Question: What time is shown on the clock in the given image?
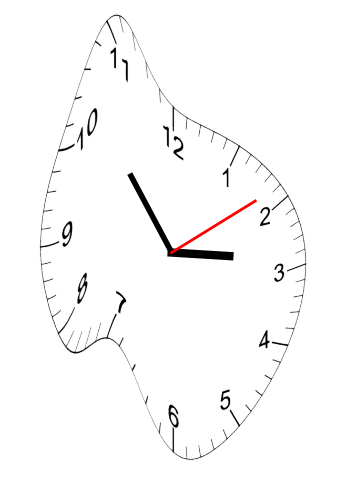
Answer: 02:53:09